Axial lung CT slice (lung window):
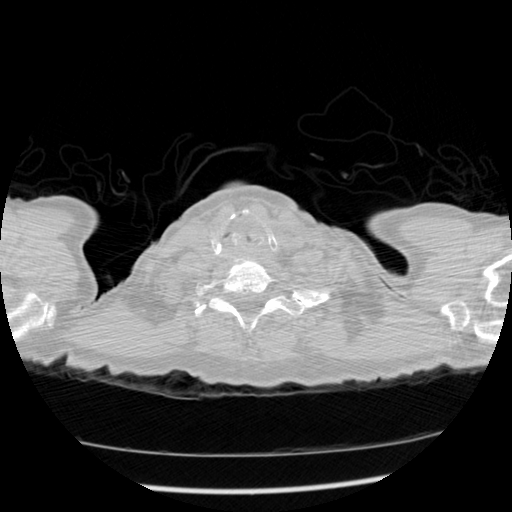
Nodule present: no